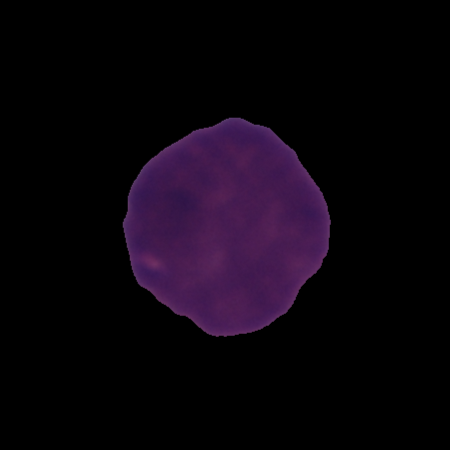
Label: cancer